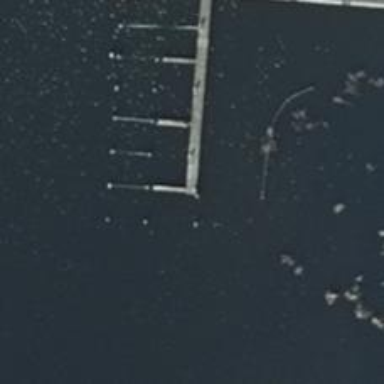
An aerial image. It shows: Man-made pier.